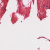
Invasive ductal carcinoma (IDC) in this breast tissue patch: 0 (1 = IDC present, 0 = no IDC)